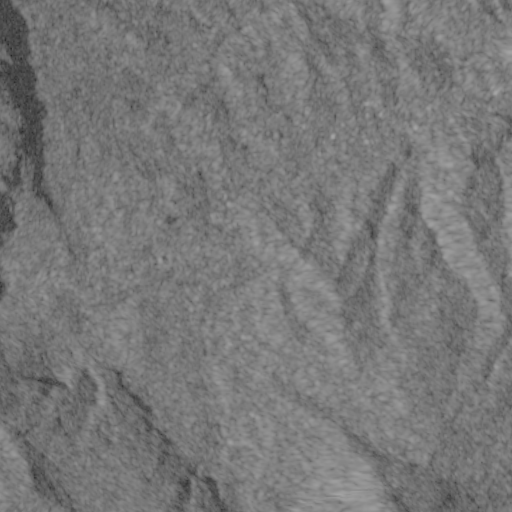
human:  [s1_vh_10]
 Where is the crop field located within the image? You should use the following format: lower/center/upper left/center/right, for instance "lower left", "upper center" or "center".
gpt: The crop field is located in the center left of the image.
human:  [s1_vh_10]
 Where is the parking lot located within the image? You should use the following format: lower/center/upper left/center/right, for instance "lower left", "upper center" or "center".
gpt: The parking lot is located in the center left of the image.
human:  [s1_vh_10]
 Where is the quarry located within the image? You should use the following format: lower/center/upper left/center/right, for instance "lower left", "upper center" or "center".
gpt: The quarry is located in the center left of the image.
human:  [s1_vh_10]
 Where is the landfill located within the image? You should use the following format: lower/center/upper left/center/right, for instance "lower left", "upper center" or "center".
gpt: There is no landfill in the image.

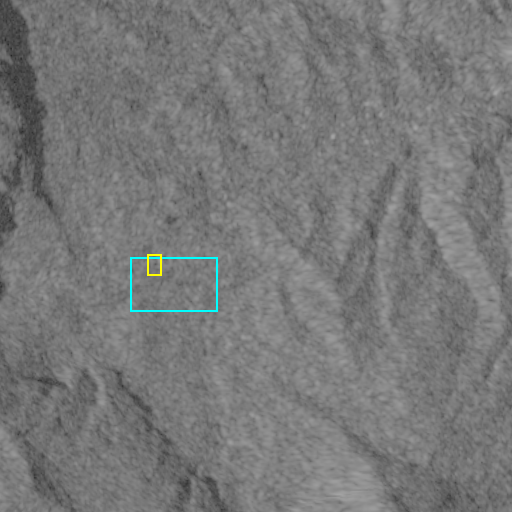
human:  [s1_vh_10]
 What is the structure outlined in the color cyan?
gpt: The structure outlined in cyan is a crop field.
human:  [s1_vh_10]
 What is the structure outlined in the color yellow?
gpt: The structure outlined in yellow is a quarry.
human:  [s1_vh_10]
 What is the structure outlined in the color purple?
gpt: There is no purple outline.